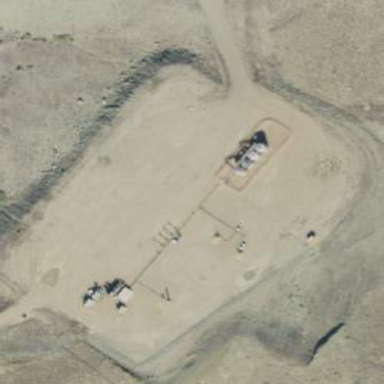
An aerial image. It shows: Petroleum well.